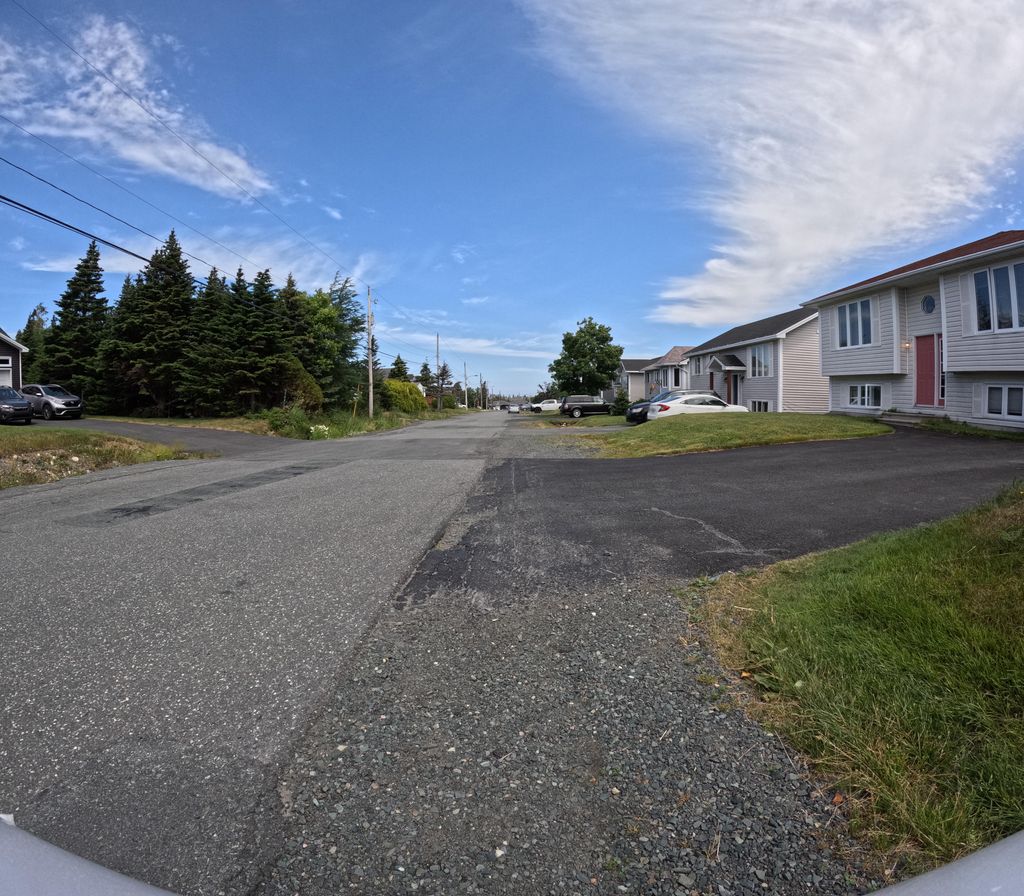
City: st_johns